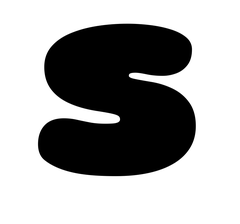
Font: Gluten_Black